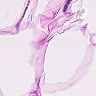
Metastatic tissue present: no